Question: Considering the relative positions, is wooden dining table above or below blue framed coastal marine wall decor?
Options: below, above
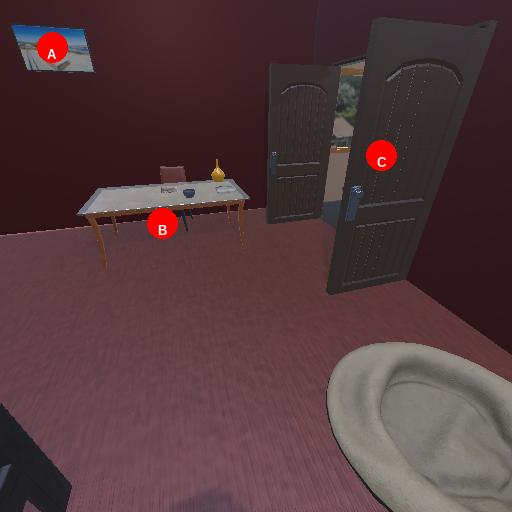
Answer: below